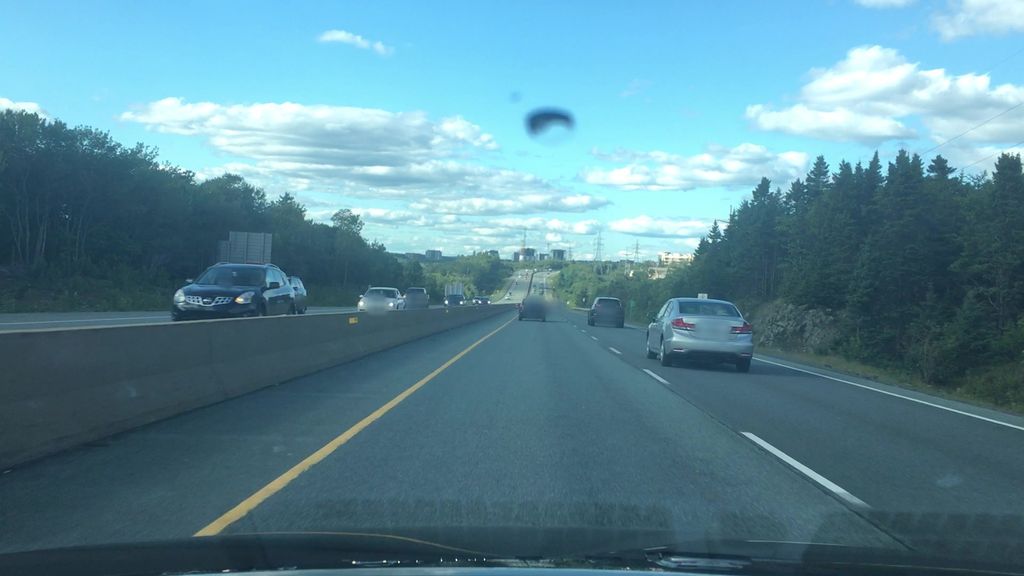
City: halifax